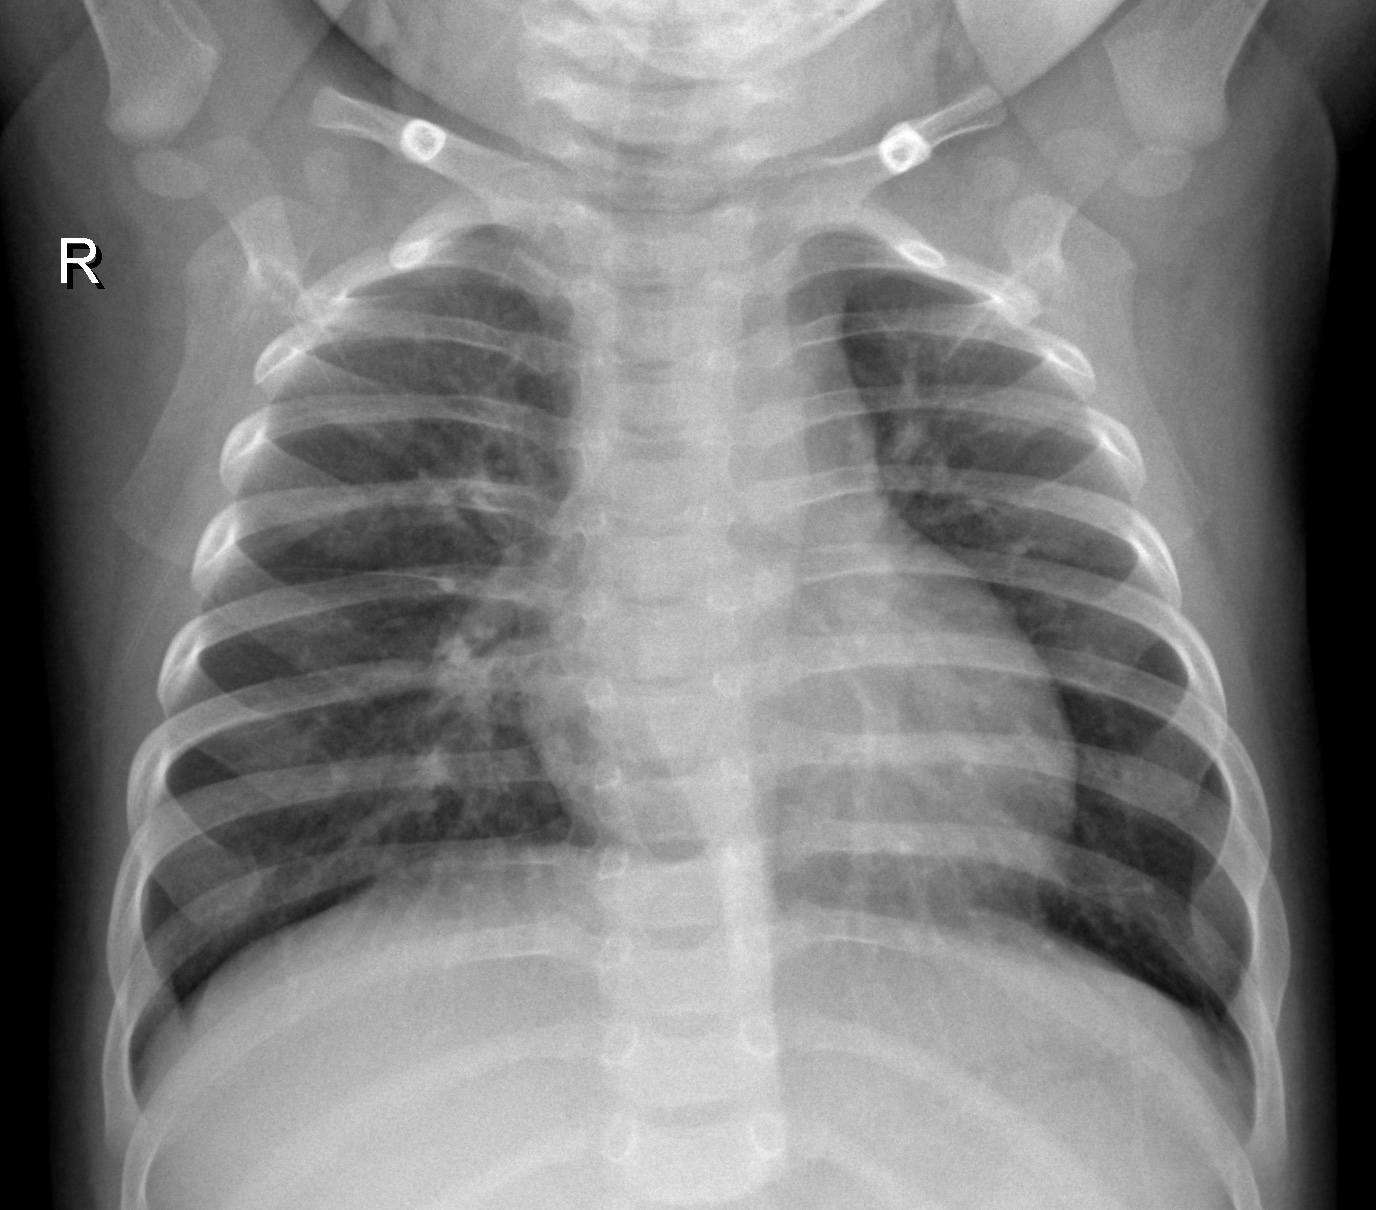
Diagnosis: NORMAL